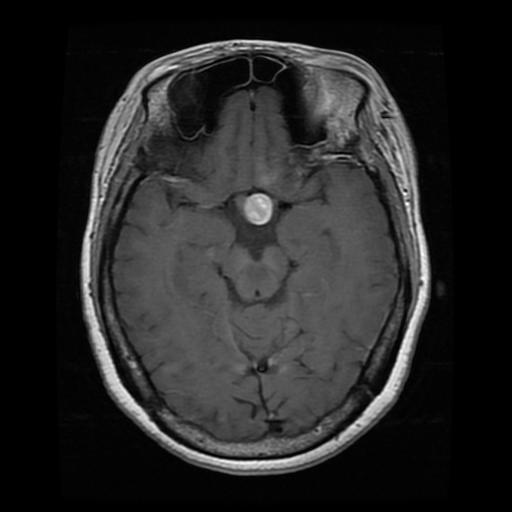
Label: pituitary